Question: This code works however I'm using two refs to access different areas of the same object.
A routine may have multiple pages. Is there a way to create new pages and just use one ref to push pages onto $scope.routine.pages that also create a unique id?

'''
angular.module('screenTester.auth.routine', [
'screenTester.auth.routine.page'
])
.config(['$stateProvider', function($stateProvider) {
$stateProvider
.state('auth.routine', {
url: '/routine/:routineId',
controller: 'RoutineCtrl',
templateUrl: '/dist/auth/routine/routine.html'
});
}])
.controller('RoutineCtrl', ['$scope', '$stateParams', '$firebase', function($scope, $stateParams, $firebase) {
$scope.routineId = $stateParams.routineId;
// Combine these two and still create pages with a unique id?
var ref = new Firebase("https://url.firebaseio.com/user" + $scope.auth.user.id + '/routines/' + $scope.routineId);
var sync = $firebase(ref);
var ref = new Firebase("https://url.firebaseio.com/user" + $scope.auth.user.id + '/routines/' + $scope.routineId + '/pages');
var pagesSync = $firebase(ref);
$scope.createPage = function() {
// What method would I use here on '$scope.routine'?
$scope.routinePages.$add($scope.newPage);
$scope.routinePages.$save();
$scope.newPage = {};
$scope.toggles.showCreatePage = false;
};
$scope.init = function() {
$scope.routine = sync.$asObject();
$scope.routinePages = pagesSync.$asArray();
$scope.newPage = {};
$scope.toggles = {};
};
$scope.init();
}]);
'''
Disclaimer: Not my final code I'm learning how firebase works to see if it's a good solution.
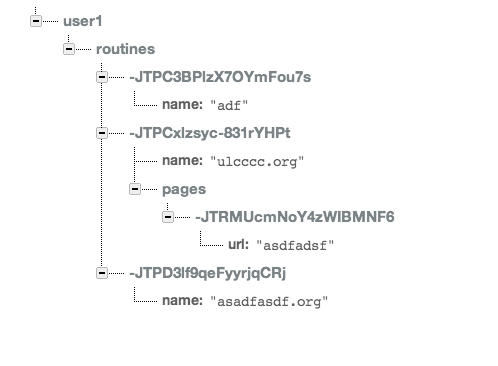
Answer: I don't think using multiple references is a problem in any way. The connection to server is only one.
however if you want to reuse the instance you can try doing something like this:
'''
var ref = new Firebase("https://url.firebaseio.com/user" + $scope.auth.user.id + '/routines/' + $scope.routineId);
var sync = $firebase(ref);
var pagesSync = $firebase(ref.child('pages'));
'''
and here is the <URL> I refer to.